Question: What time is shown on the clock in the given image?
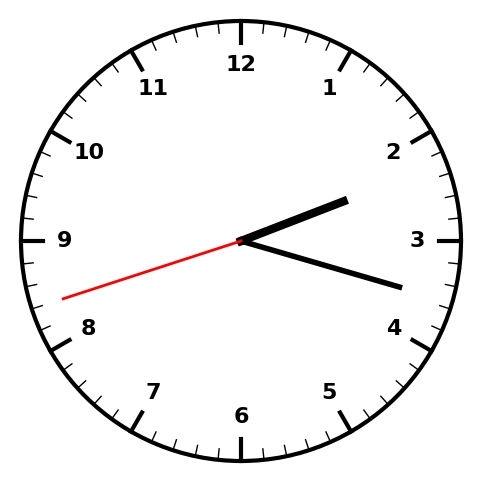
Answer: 02:17:42